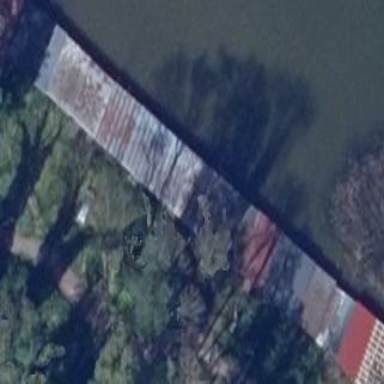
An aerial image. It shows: Boathouse building.